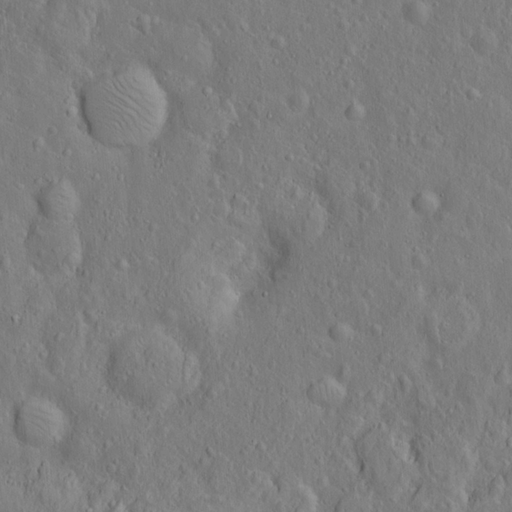
Classes present: Background, Cone